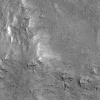
Atmospheric dust classification: not_dusty